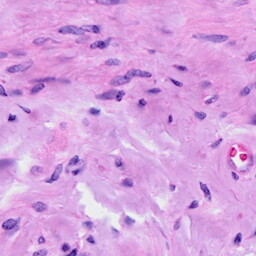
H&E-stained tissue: Cervix